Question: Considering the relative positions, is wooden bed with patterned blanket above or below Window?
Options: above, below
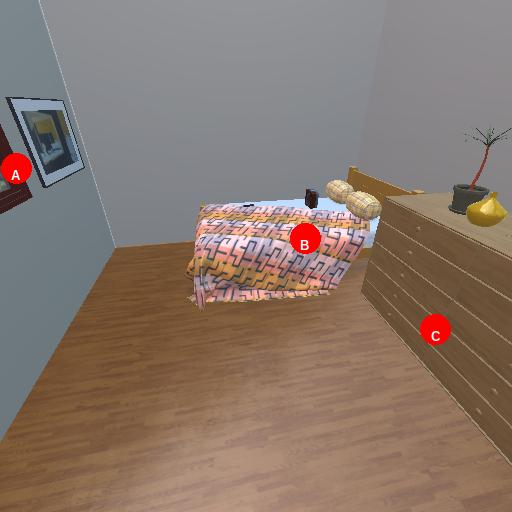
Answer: above